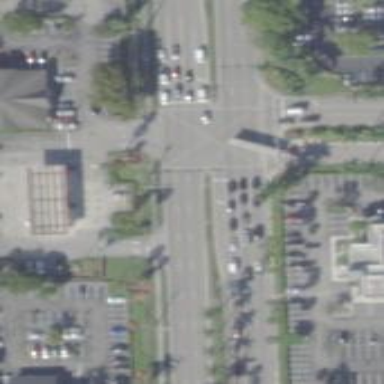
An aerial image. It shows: Uncontrolled road crossing with line markings.